五年级 · 立体几何学
一块长 35 厘米、宽 30 厘米的长方形铁板, 把它的四个角分别切掉边长为 5 厘米的正方形, 然后焊接成一个无盖的盒子。它的容积是多少立方厘米? 合多少升?

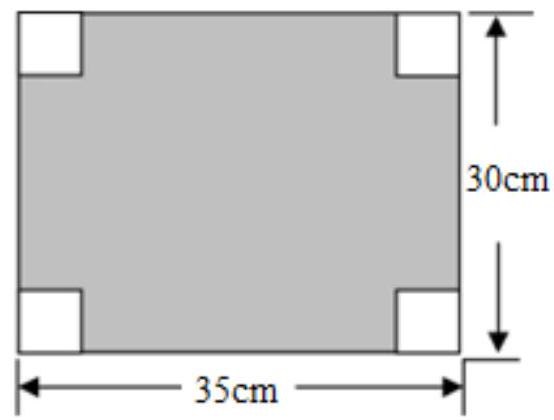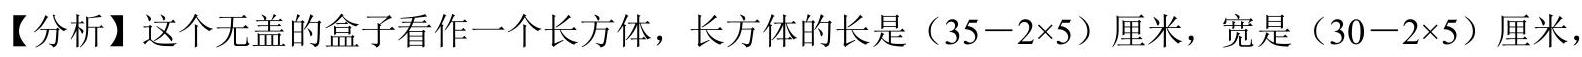
答案: 解2500 立方厘米; 2.5 升

高是 5 厘米, 根据长方体的体积（容积）公式: $\mathrm{V}=\mathrm{abh}$, 把数据代入，求出这个盒子的容积，再换算单位即可。

【详解】 $(35-2 \times 5) \times(30-2 \times 5) \times 5$

$=(35-10) \times(30-10) \times 5$

$=25 \times 20 \times 5$

$=2500$ （立方厘米）

2500 立方厘米 $=2.5$ 升

答: 它的容积是 2500 立方厘米, 合 2.5 升。

【点睛】此题的解题关键是根据长方体的特征, 准确的找出长宽高, 利用长方体的体积（容积）公式,解决问题。